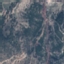
Land use / land cover: HerbaceousVegetation